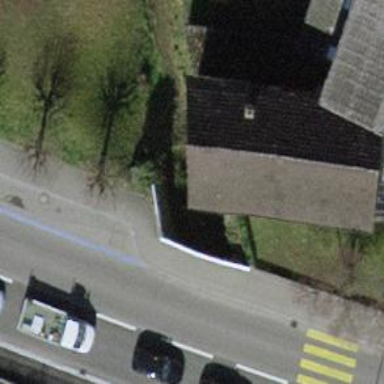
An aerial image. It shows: Sidewalk bridge over footway road.